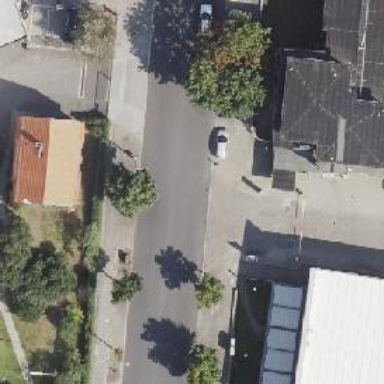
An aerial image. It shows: There is parking obstacle present in the area.